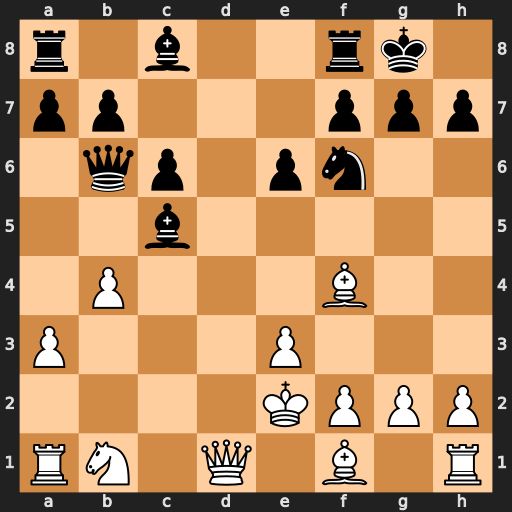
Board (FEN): r1b2rk1/pp3ppp/1qp1pn2/2b5/1P3B2/P3P3/4KPPP/RN1Q1B1R
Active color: w
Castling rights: -
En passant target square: -
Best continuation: bxc5 Qb2+ Nd2